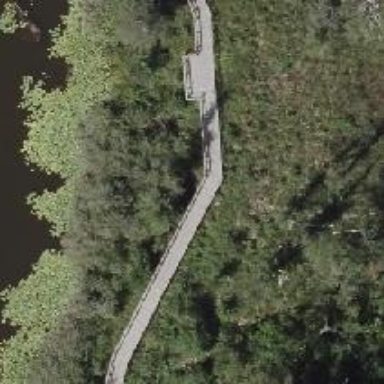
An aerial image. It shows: Boardwalk bridge over path.